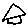
Label: house